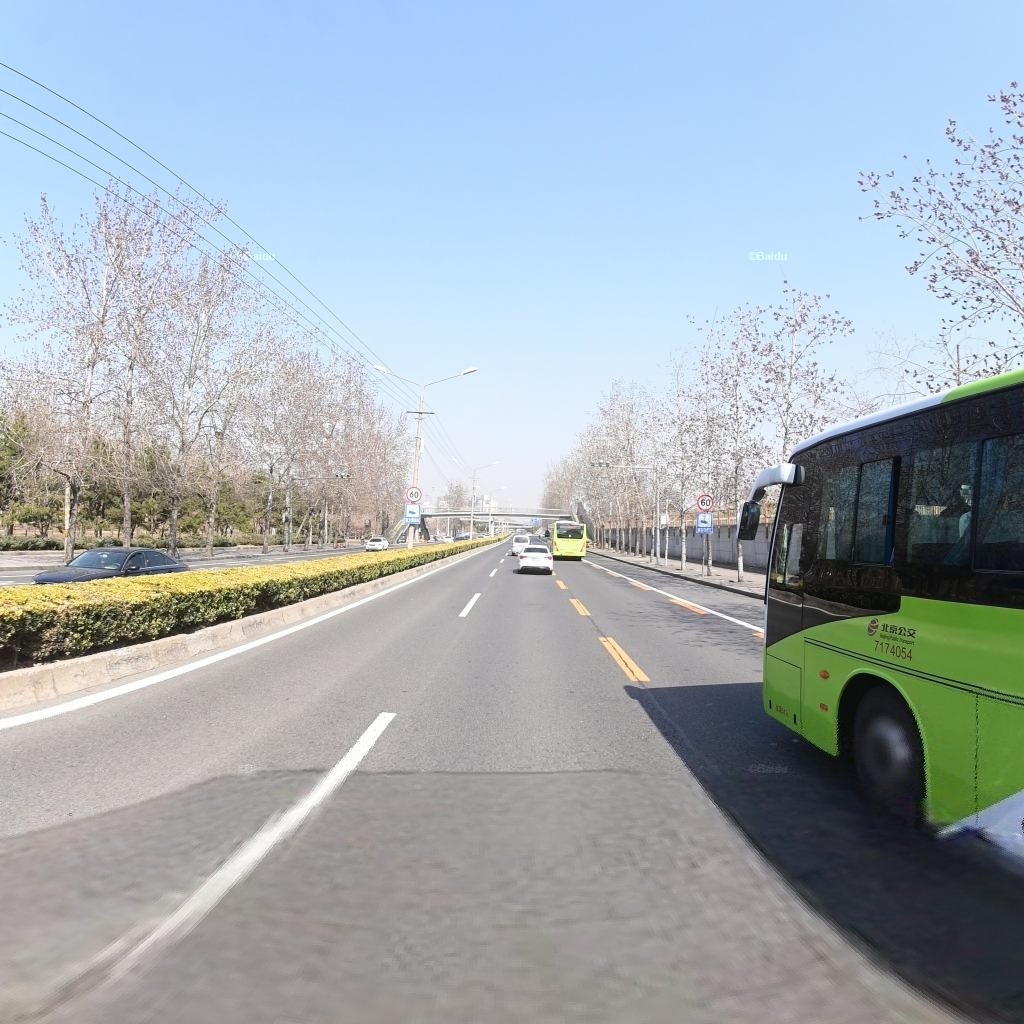
Region: Chaoyang
Road damage annotations: longitudinal patch